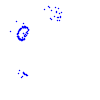
Particle: kaon